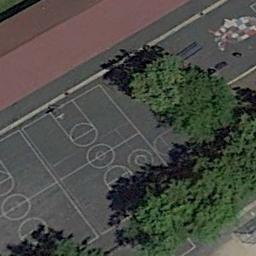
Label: basketball_court